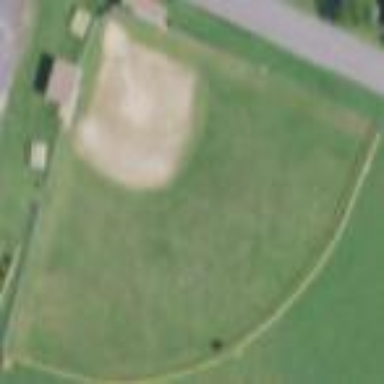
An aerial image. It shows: Softball pitch for leisure land activities.